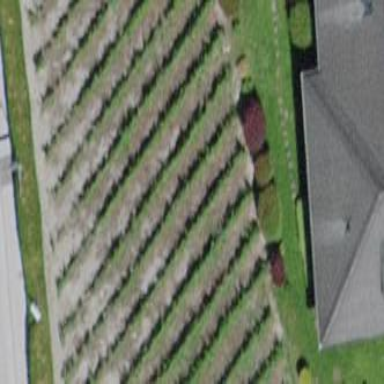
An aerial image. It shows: Vineyard with grape crops.